八年级 · 组合几何学
如图, 等边三角形 $A B C, P$ 为 $B C$ 上一点, 且 $\angle 1=\angle 2$, 则 $\angle 3$ 的大小为 (度)

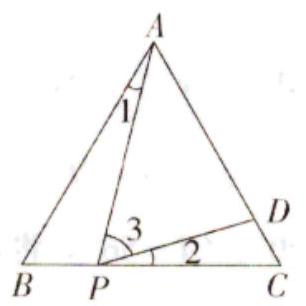
答案: 60